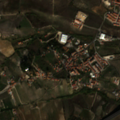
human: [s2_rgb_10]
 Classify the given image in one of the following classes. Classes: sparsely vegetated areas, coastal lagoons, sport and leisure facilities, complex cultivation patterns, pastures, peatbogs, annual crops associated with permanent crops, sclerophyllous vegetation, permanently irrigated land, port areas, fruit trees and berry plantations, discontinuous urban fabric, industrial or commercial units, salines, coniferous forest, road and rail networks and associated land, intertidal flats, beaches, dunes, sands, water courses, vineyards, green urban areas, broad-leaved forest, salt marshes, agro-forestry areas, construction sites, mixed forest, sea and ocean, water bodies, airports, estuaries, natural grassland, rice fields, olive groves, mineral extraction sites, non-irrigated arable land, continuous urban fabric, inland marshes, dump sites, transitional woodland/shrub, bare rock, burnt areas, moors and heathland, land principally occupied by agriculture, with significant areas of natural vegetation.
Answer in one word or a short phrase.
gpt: continuous urban fabric, discontinuous urban fabric, non-irrigated arable land, vineyards, fruit trees and berry plantations, complex cultivation patterns